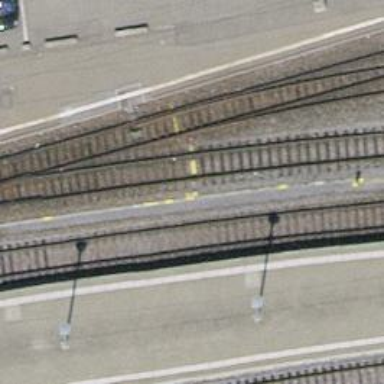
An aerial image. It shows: Railway switch.